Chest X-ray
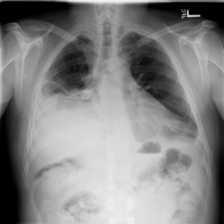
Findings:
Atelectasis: negative
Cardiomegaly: negative
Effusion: positive
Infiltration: negative
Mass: positive
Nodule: positive
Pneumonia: negative
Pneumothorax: negative
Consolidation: positive
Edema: negative
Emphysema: negative
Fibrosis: negative
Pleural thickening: positive
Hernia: negative